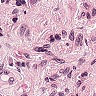
Metastatic tissue present: no